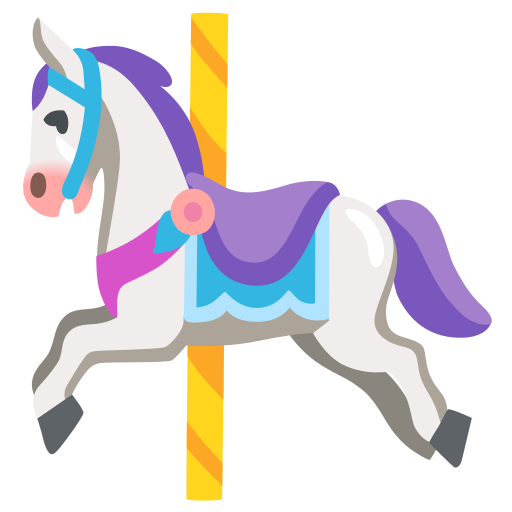
Emoji: 🎠